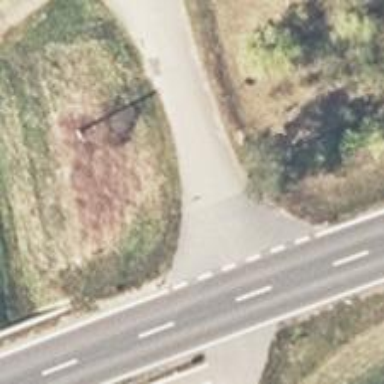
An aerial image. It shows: Road with "give way" sign.